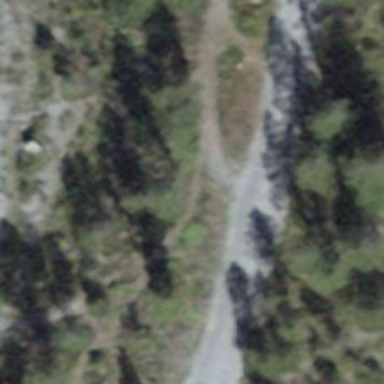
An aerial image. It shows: Path.